Question: I have a json.rows file -> instances.json.rows with approximately 223k rows
I tried using jsonlite and came up with
'instancesfile <- fromJSON("instances.json.rows")'
But i kept getting an error
'''
Error in parse_con(txt, bigint_as_char) : parse error: trailing garbage
kcBy-cs", "time_type": "in"} {"cluster_ids": ["Bz4SOc6zZn0"]
(right here) ------^
'''
Here is an image of the data from the first row of my file. Apologies if my question is not clear enough. Let me know in the comments and I will edit my question as required. Thank you in advance!

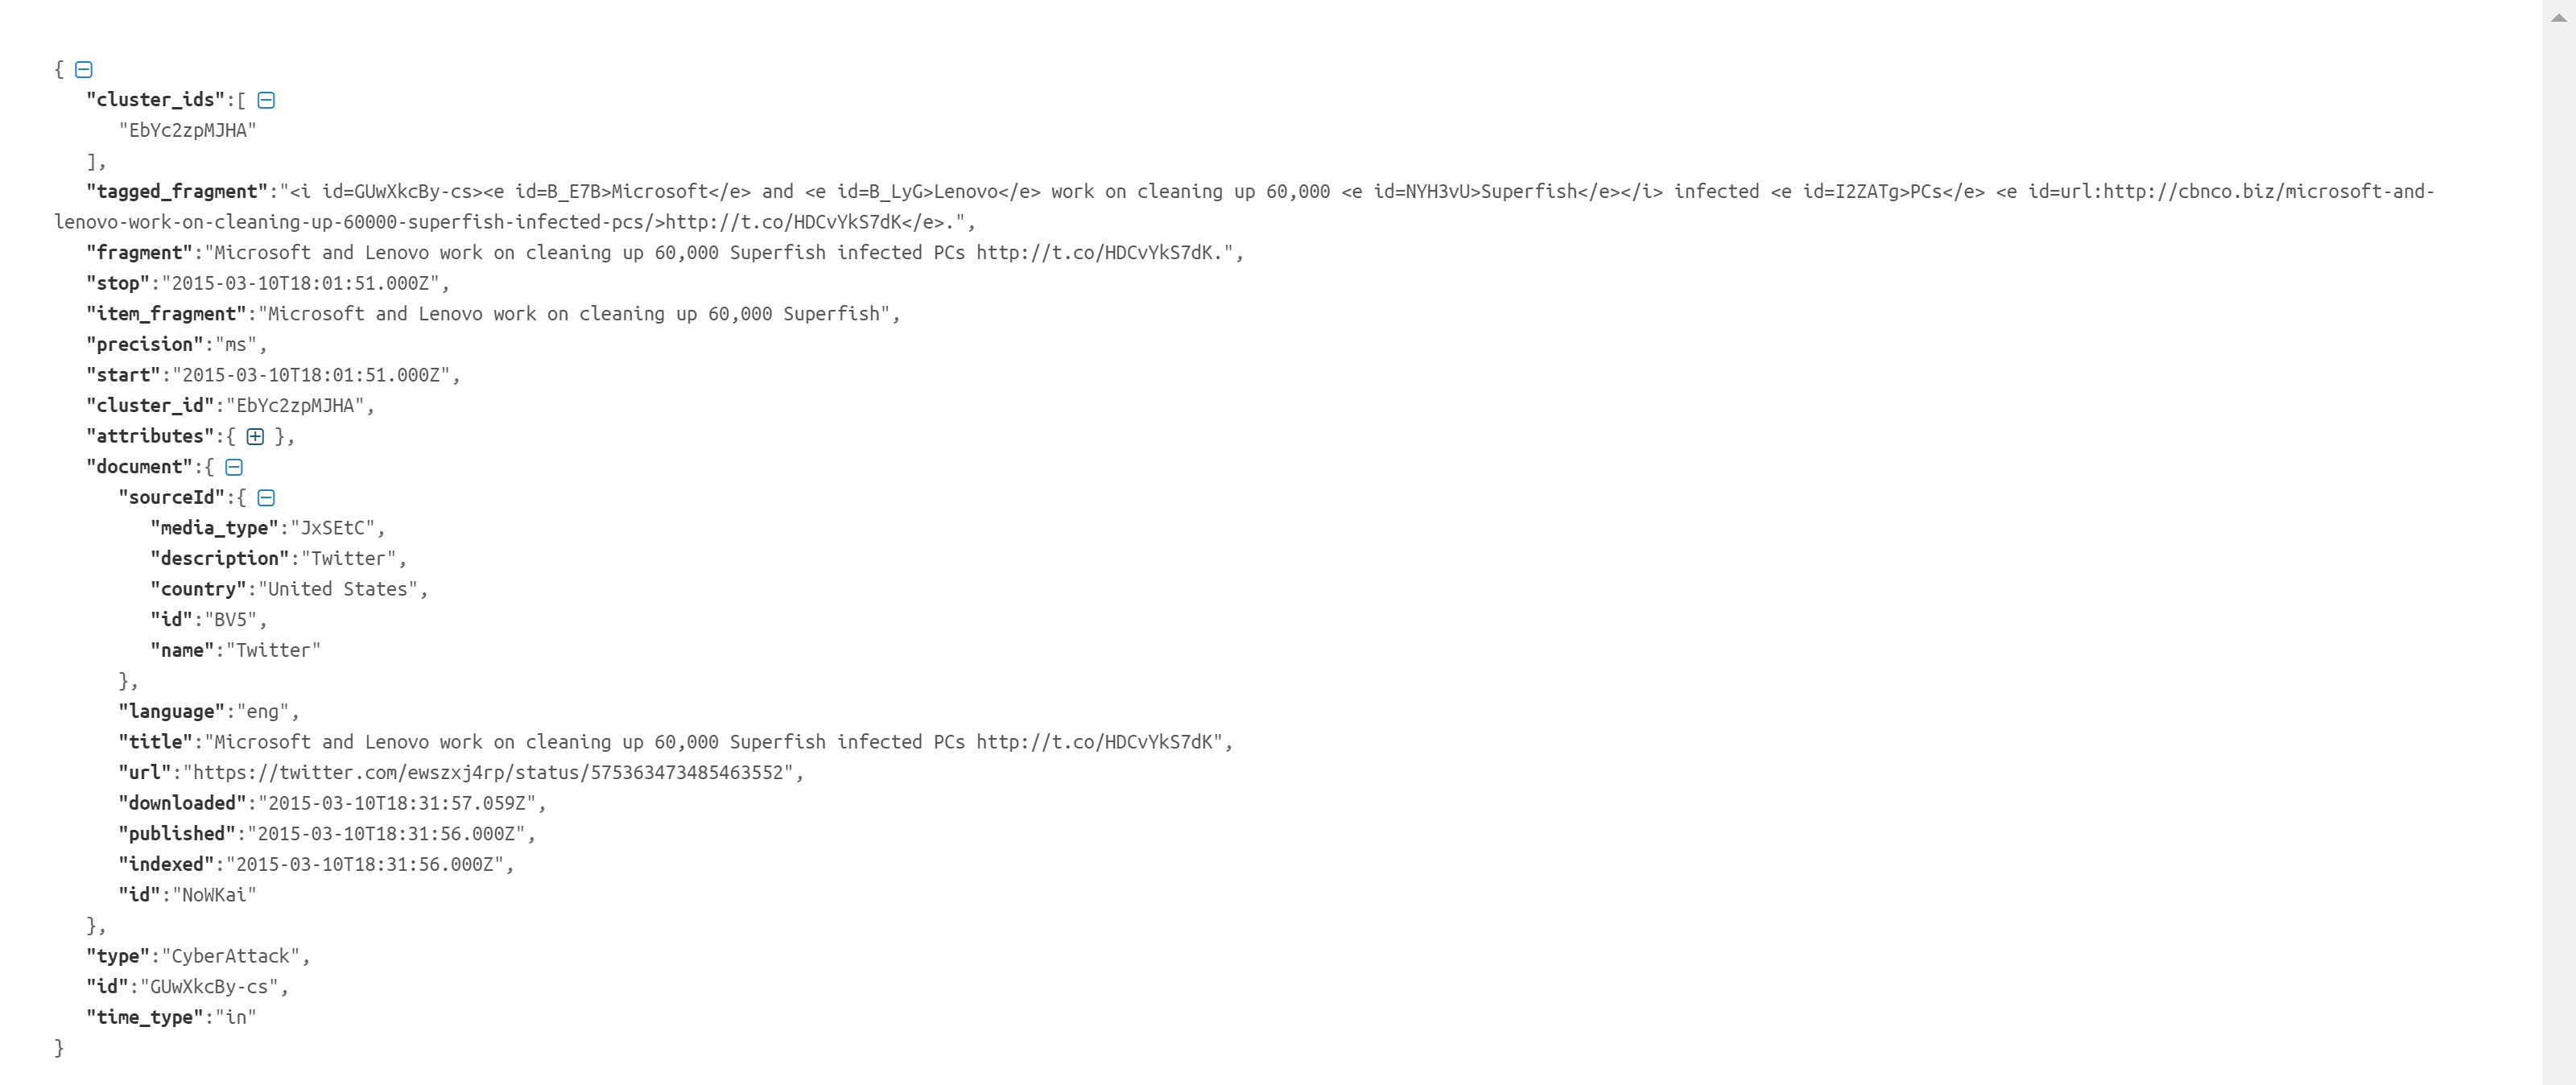
Answer: '''
out <- lapply(readLines("instances.json.rows"), fromJSON)
'''
Congrats out is what you want it to be. The L apply applies the fromJSON function to each member returned from readLines and returns the results to out. I miss Spoke a bit in my comment, to make your file valid json you would have to replace the newlines with comma, then put the result where the * is in the below example. But that's all non-sense, just use the above one liner.
'''
{"data":[*]}
'''